Aerial crown-view tile of a tropical tree (Barro Colorado Island, Panama), acquired 20250915:
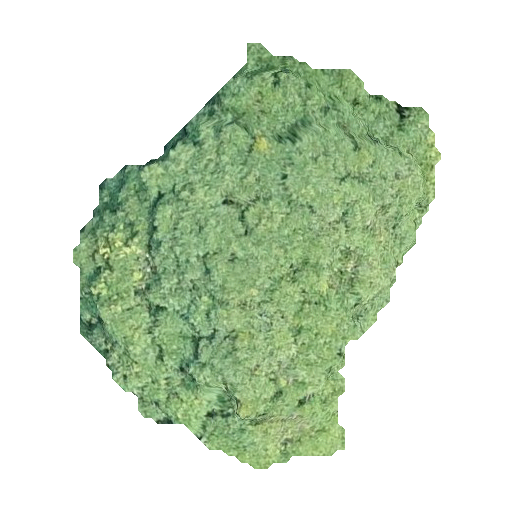
Species: Handroanthus guayacan
GBIF accepted scientific name: Handroanthus guayacan
Crown area: 143.223 m²